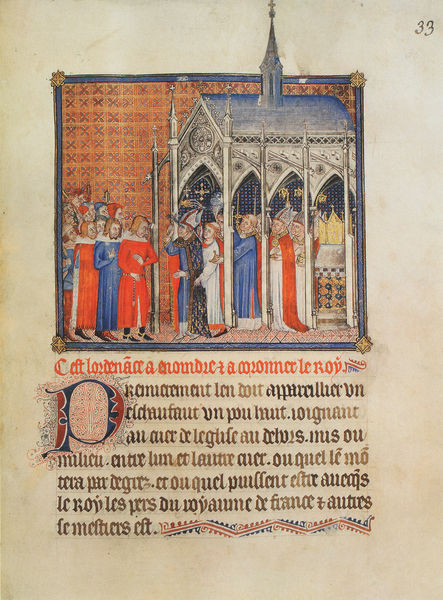
Titel: Buch zur Krönung Charles V von Frankreich/ Coronation Book of Charles V of France
Institution: British Library
Schlagwörter: blau, mann, umhang, menschen, grau, hintergrund, männer, säule, säulen, rot, leute, muster, ornament, bibel, mensch, rahmen, bild, kirche, gold, krone, turm, farbig, schrift, papier, bischof, papst, inschrift, buch, kirch, kreuz, dom, stich, seite, illustration, text, initiale, volk, ritter, kathedrale, buchseite, französich, pergament, besuch, prister, kreuze, grab, schreiben, mittelalter, kapelle, bischöfe, geistliche, heiliger, lanzen, mönche, tiara, heilige, miniatur, schrein, gläubige, kriche, latein, köln, buchmalerei, schrit, prozesion, codex, reliquien, minuskel, bildrand, männer mann, maerei, p, bpracht, latrin, linitale, bunchseite, .atein